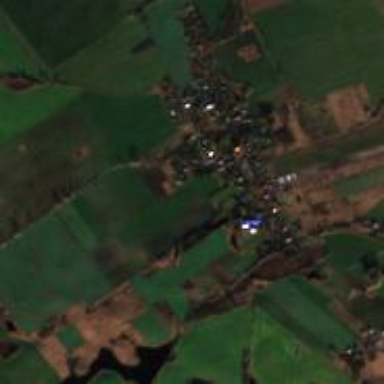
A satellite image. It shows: Village area.